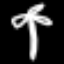
Label: palm tree